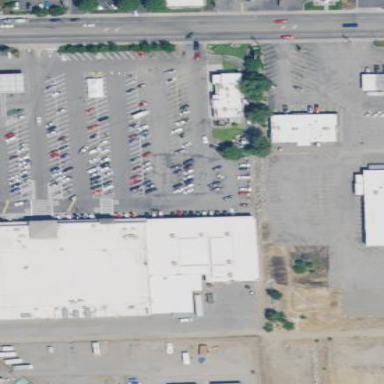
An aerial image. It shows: Retail area.